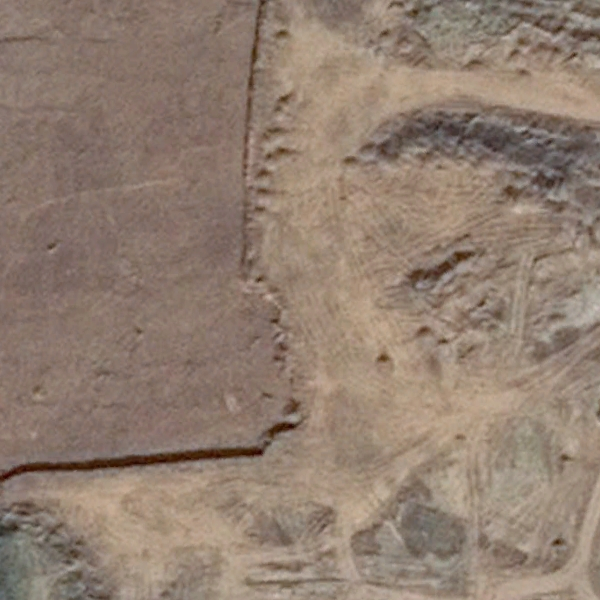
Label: BareLand